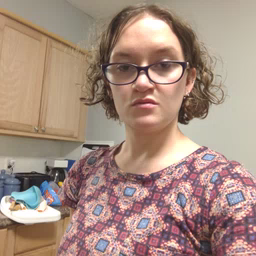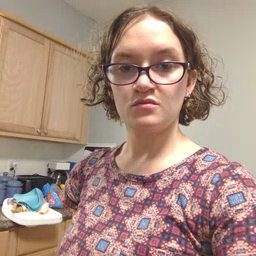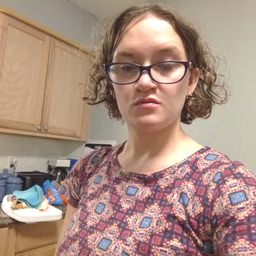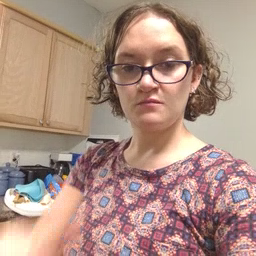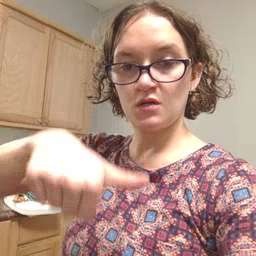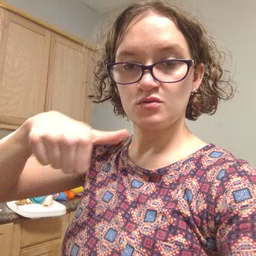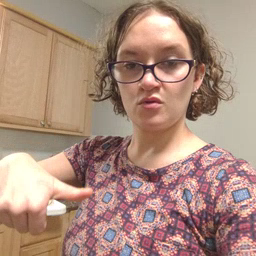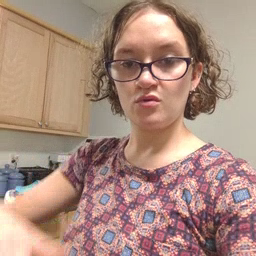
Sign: puzzle